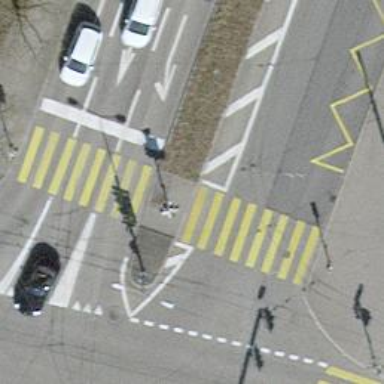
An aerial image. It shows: Marked crossing on asphalt footway.